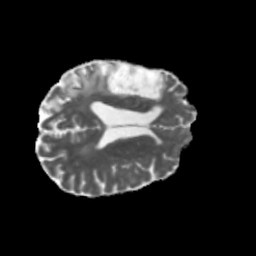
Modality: MD
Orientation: axial
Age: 56
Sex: male
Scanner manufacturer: siemens
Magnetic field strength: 3 T
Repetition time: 5.47 s
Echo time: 0.0854 s